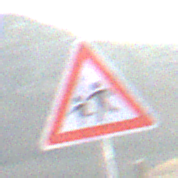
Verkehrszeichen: KinderRechts
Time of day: SunriseSunset
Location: Outdoor (Nature)
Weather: Clear
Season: NotSpecified
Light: Natural